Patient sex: M
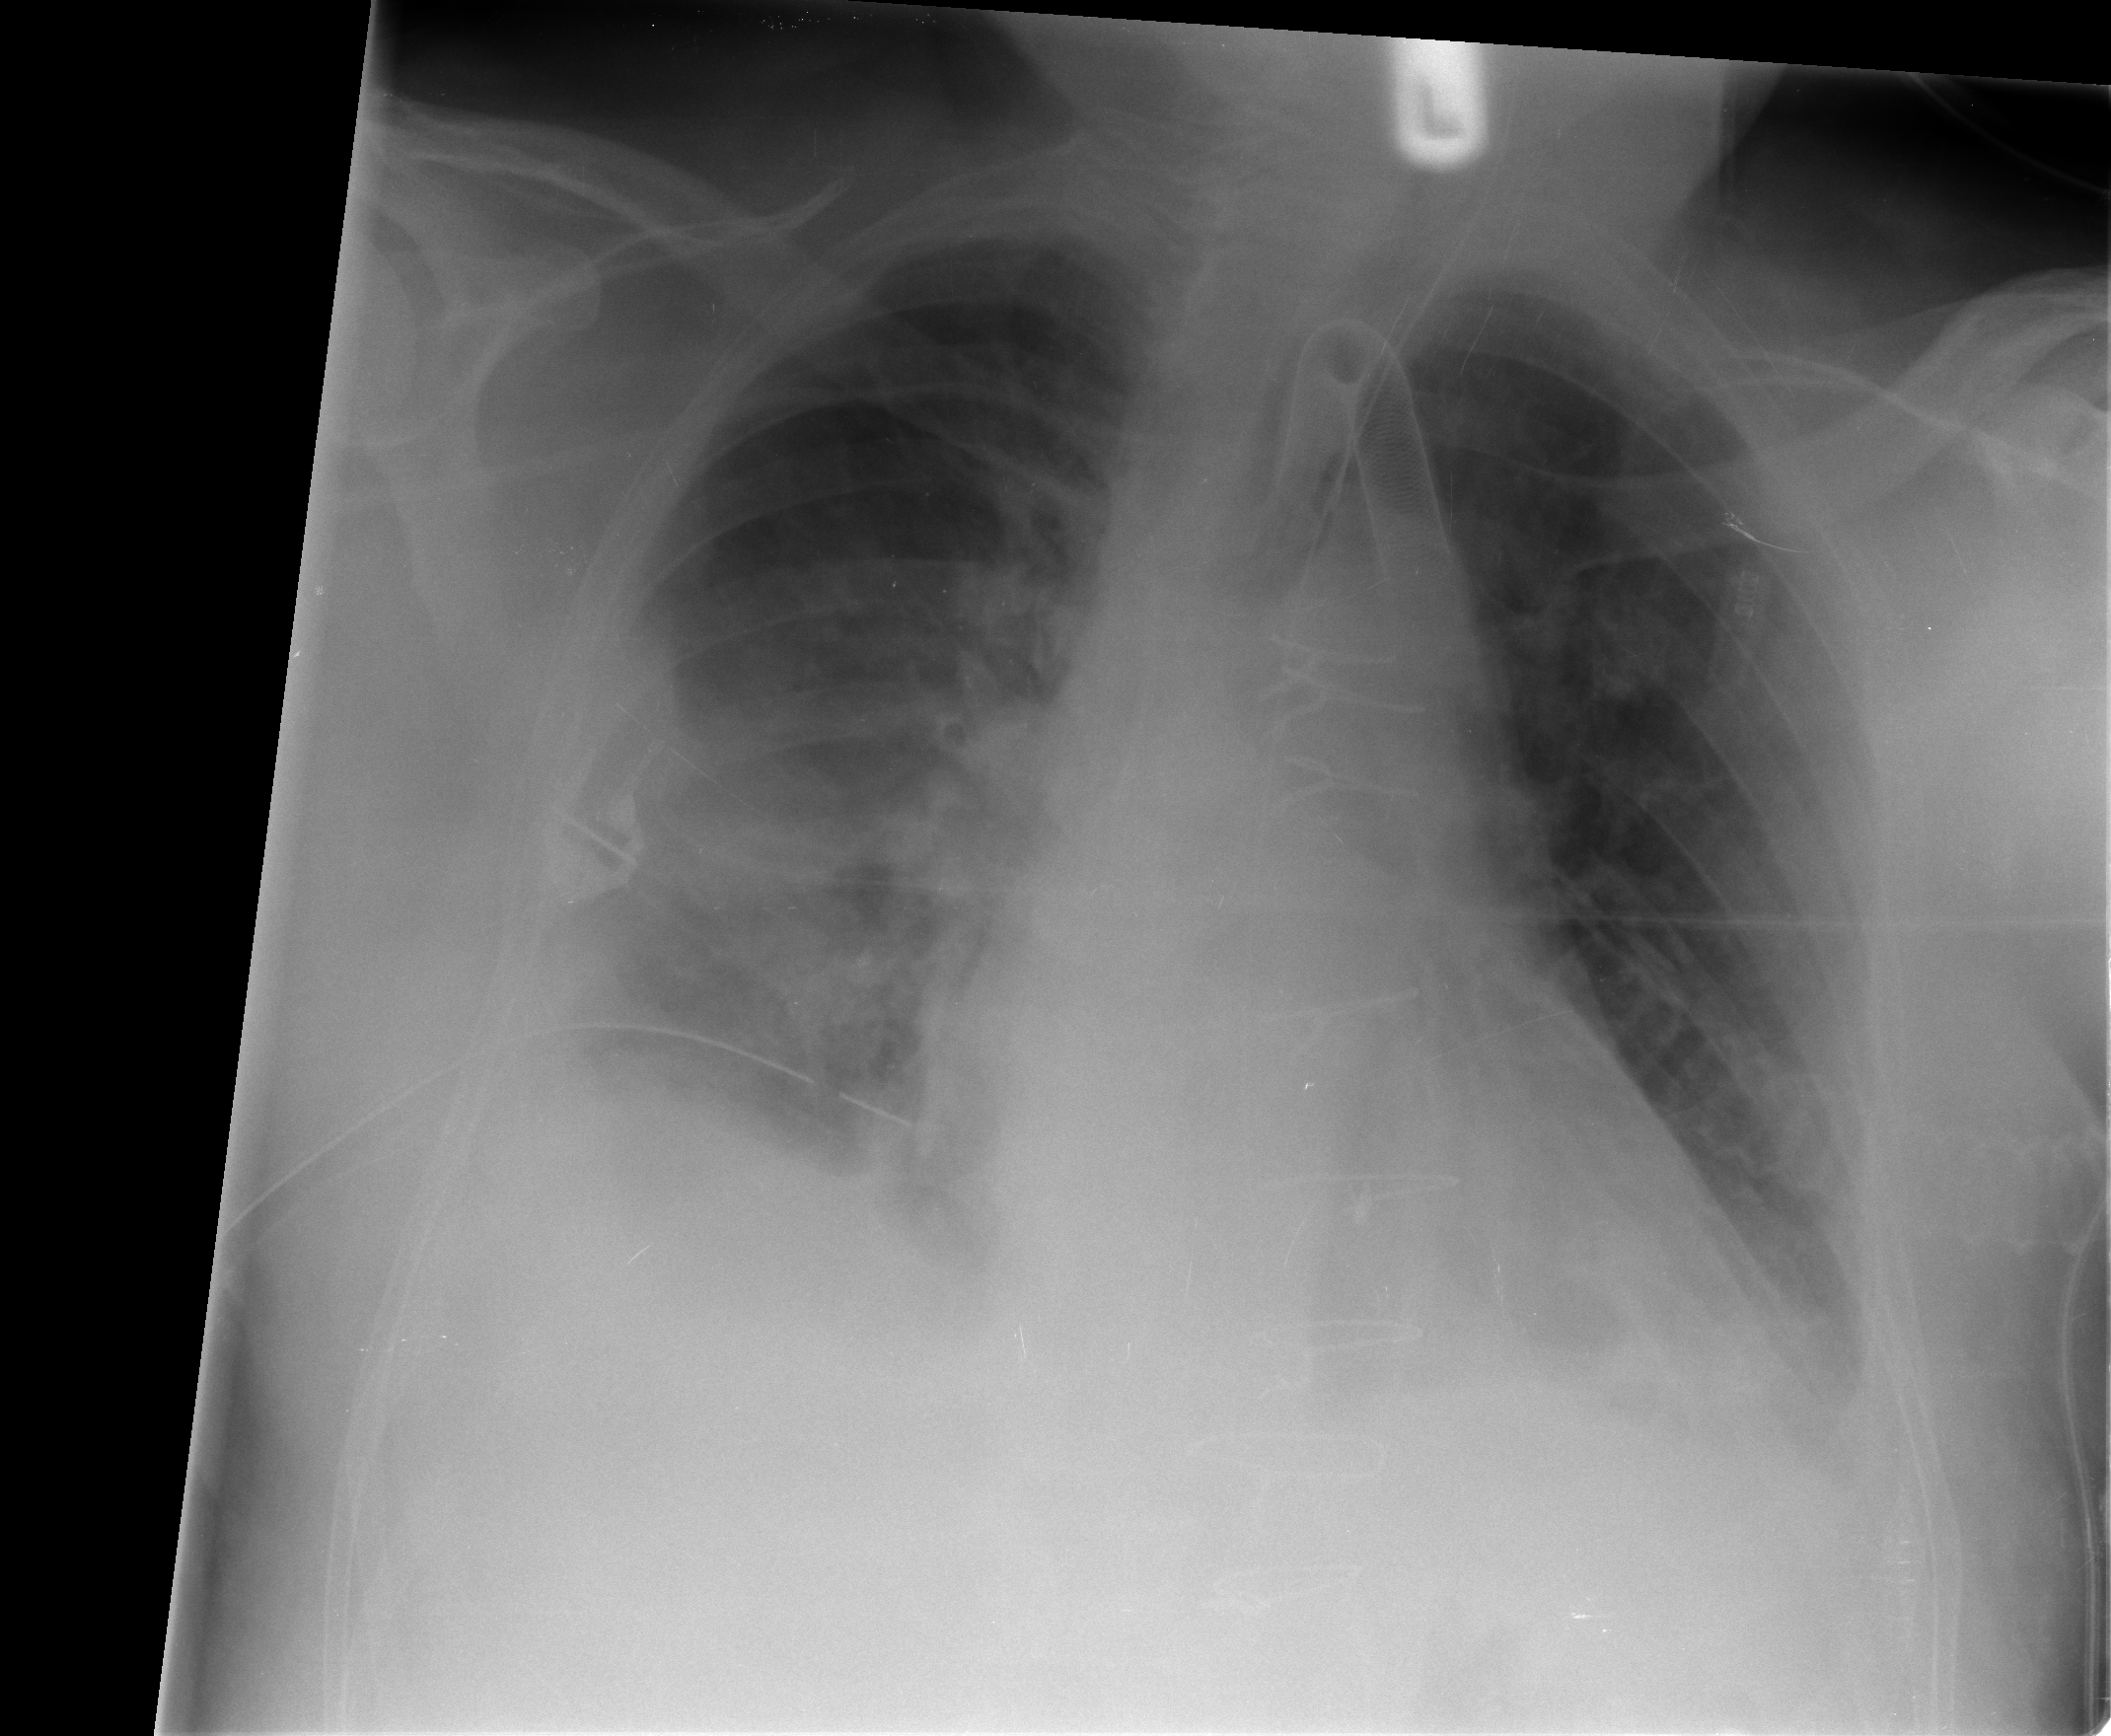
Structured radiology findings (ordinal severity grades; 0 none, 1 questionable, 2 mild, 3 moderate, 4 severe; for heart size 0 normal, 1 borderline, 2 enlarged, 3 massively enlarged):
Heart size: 2
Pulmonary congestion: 1
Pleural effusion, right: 2
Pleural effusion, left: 1
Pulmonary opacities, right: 0
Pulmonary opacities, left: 0
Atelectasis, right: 2
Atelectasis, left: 2